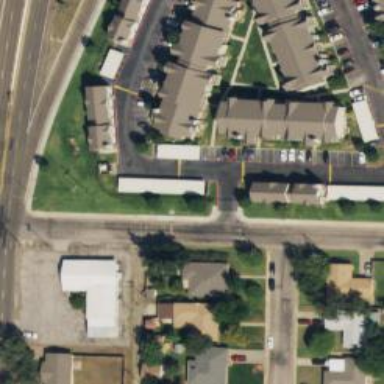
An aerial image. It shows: Alley classified as service road.